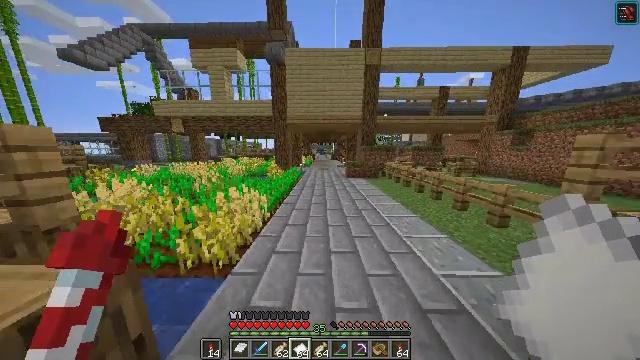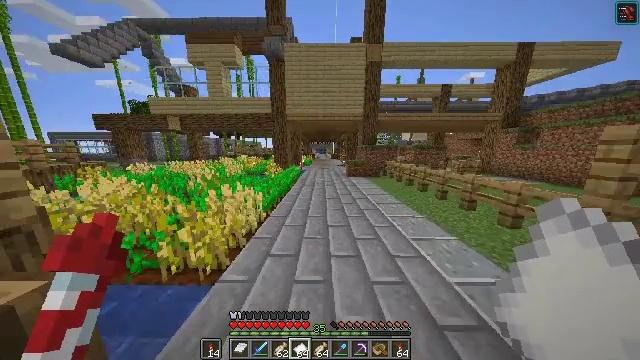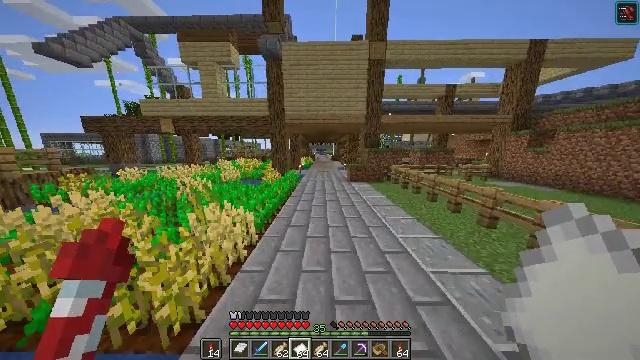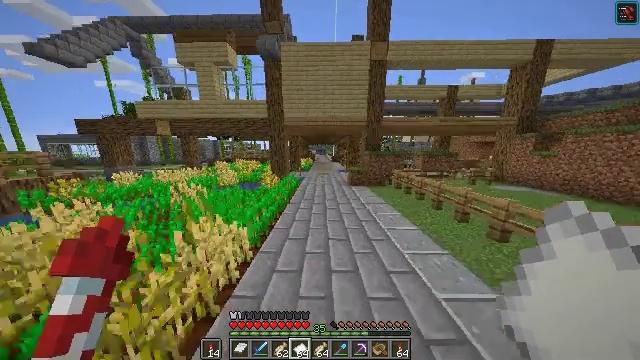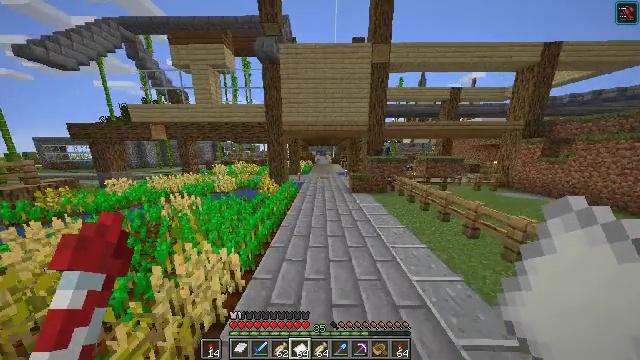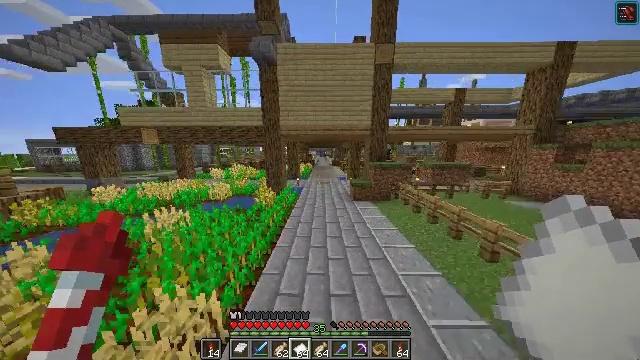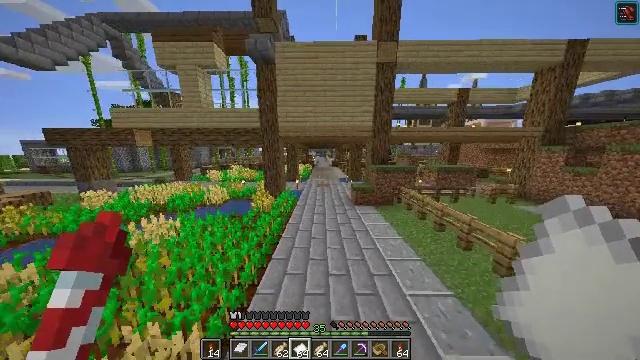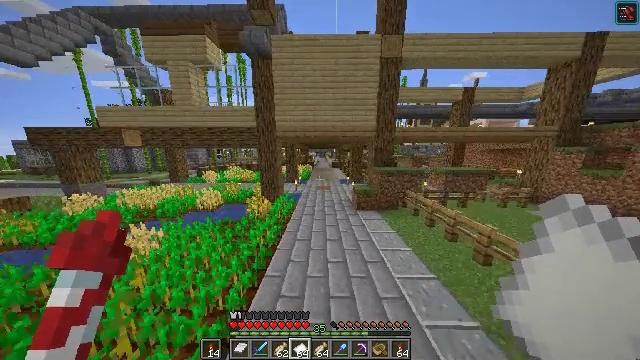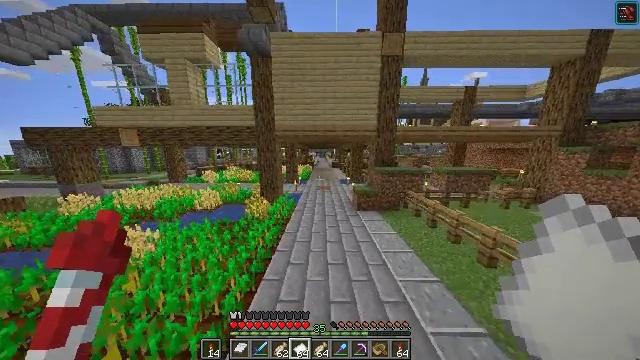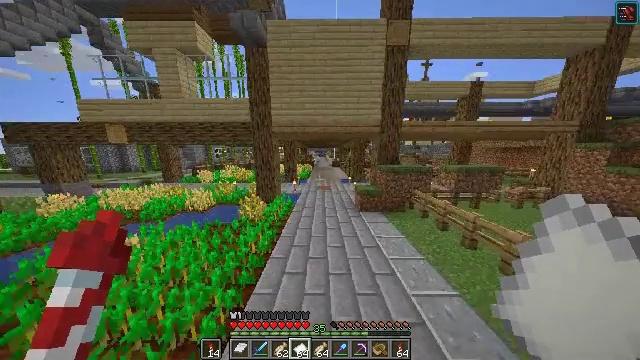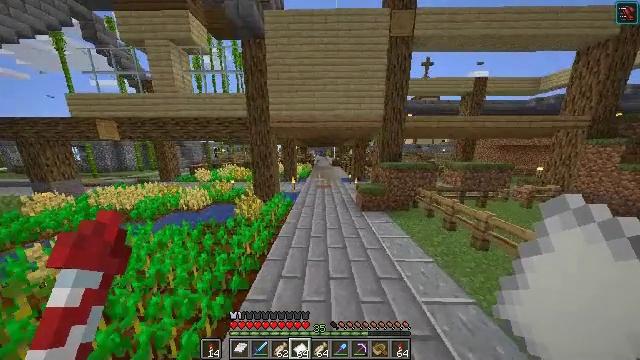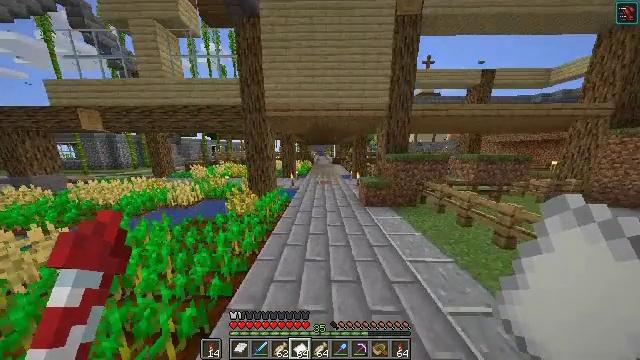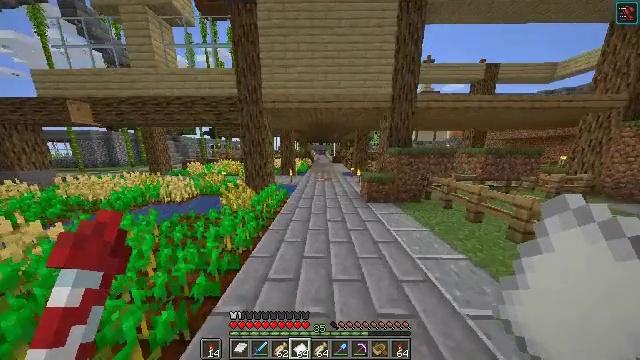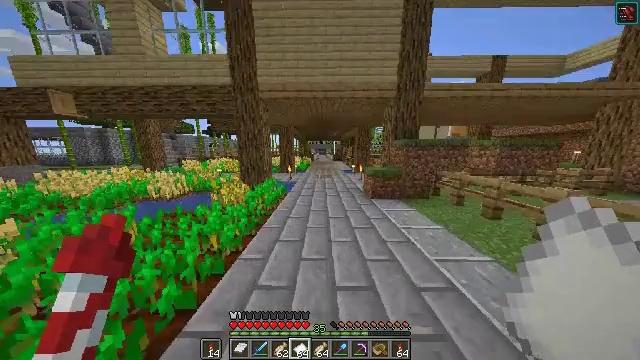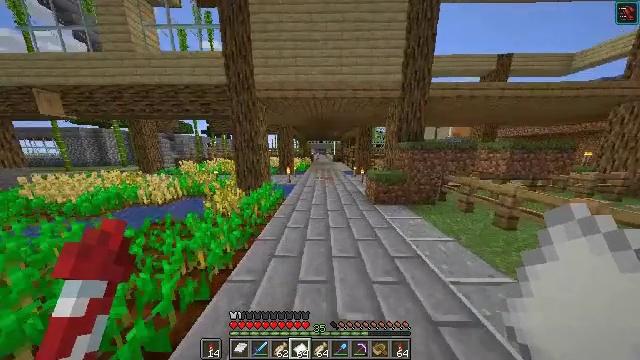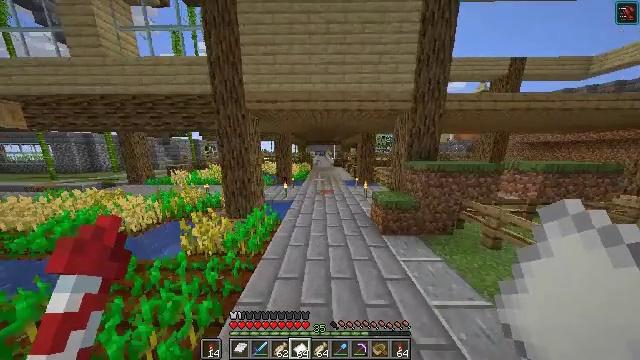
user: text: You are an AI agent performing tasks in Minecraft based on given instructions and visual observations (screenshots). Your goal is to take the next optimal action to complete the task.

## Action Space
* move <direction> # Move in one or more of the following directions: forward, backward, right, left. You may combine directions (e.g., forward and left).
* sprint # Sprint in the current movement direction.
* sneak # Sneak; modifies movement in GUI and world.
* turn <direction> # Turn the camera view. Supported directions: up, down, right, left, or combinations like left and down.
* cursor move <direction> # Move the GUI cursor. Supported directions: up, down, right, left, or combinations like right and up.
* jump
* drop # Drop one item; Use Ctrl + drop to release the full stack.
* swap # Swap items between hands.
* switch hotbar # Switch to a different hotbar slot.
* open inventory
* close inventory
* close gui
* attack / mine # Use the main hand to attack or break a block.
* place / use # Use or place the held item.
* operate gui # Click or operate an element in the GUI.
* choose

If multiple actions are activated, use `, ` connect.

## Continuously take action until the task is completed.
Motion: motion action
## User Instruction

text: Craft a map.
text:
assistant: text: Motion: move forward, jump
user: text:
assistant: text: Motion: move forward, jump
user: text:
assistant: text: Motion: move forward, jump
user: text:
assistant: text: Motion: move forward, jump
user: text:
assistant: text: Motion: move forward, jump
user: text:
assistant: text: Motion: move forward, jump
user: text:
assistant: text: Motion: move forward, jump
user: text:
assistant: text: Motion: move forward, jump
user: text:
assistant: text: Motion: move forward, jump
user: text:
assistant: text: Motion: move forward, jump
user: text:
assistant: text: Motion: move forward, jump
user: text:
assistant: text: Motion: move forward, jump
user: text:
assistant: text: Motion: move forward, jump
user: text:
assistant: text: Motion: move forward, jump
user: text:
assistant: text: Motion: move forward, jump
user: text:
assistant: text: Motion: move forward, jump
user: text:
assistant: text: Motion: move forward, jump
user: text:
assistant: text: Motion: move forward, jump
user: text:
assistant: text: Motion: move forward, jump
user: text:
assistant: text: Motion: move forward, jump
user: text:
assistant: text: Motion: move forward, jump
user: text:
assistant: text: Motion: move forward
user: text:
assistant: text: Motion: move forward
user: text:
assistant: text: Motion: move forward
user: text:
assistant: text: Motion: move forward
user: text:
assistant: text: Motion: move forward
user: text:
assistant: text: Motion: move forward and move right
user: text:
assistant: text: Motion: move forward and move right
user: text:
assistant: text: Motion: move forward and move right
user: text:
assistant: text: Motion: move forward